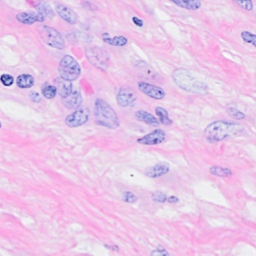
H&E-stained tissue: Breast